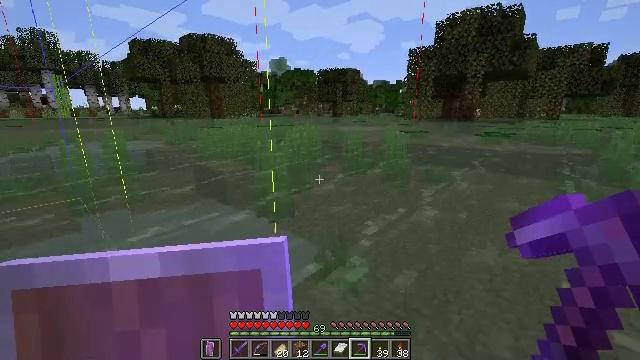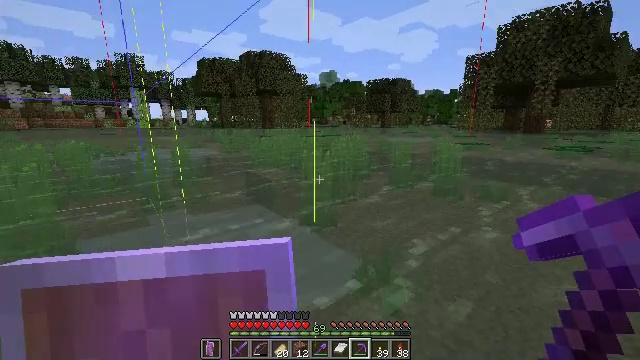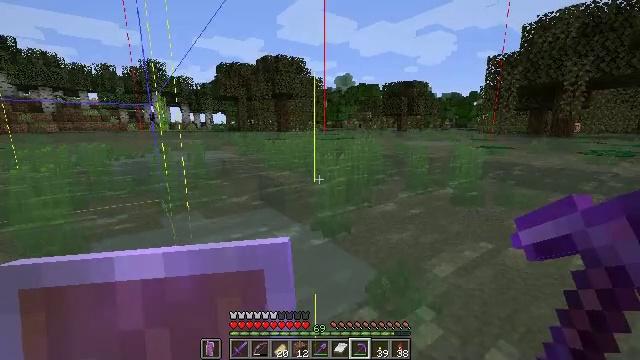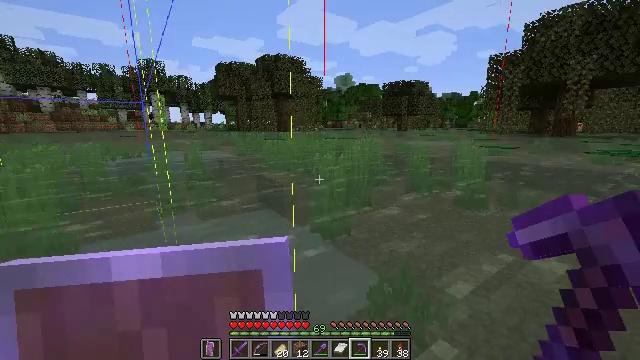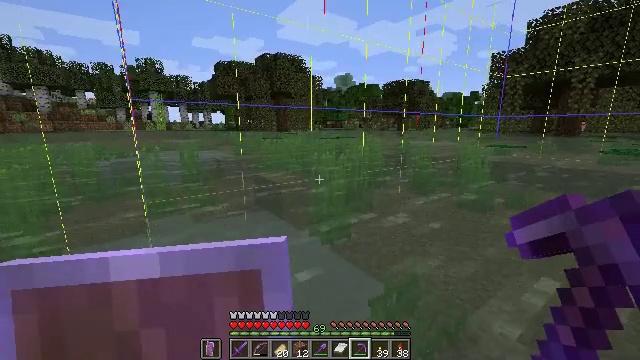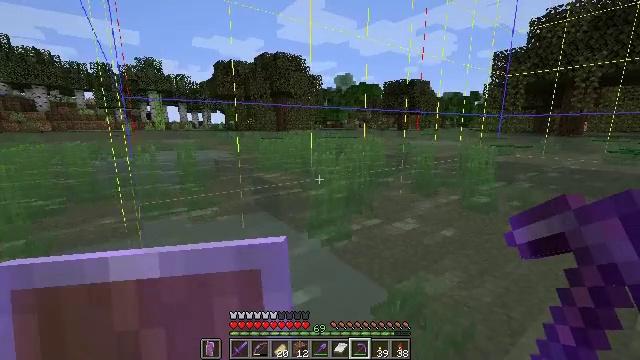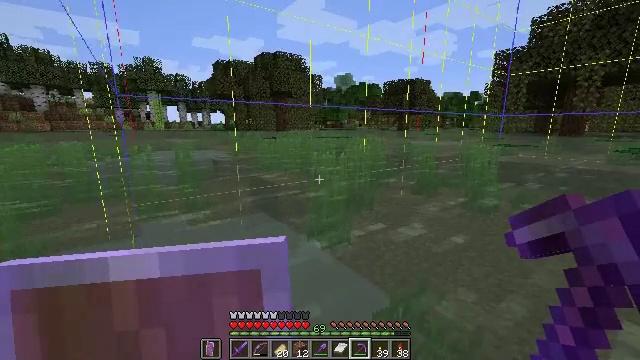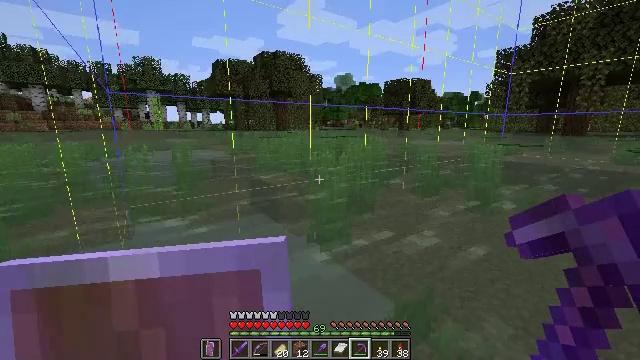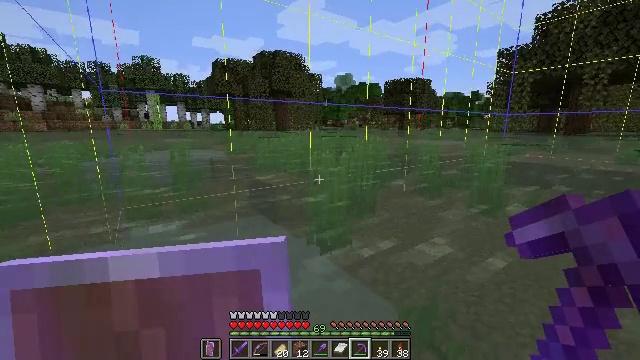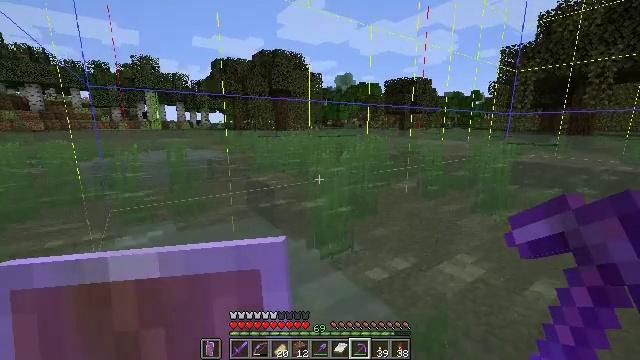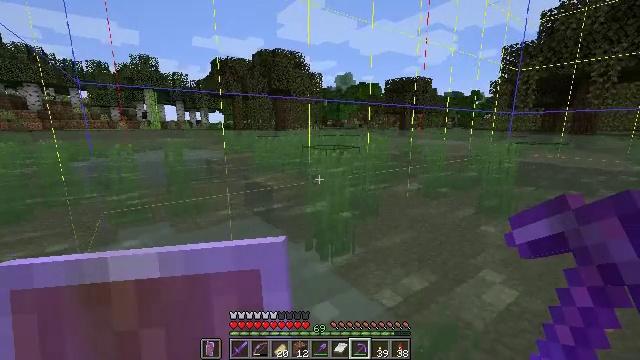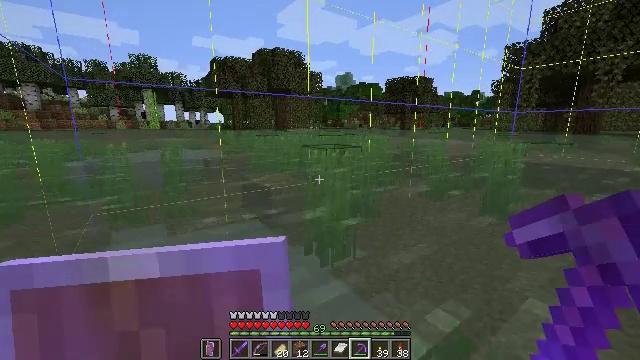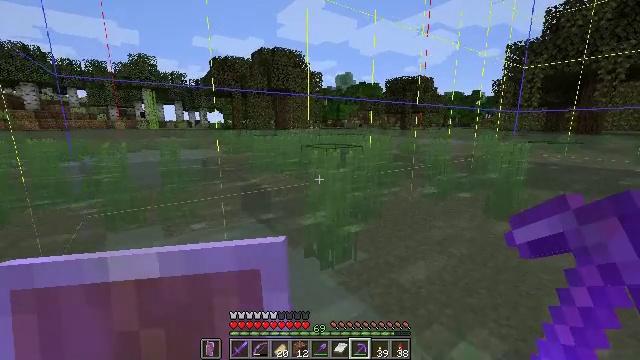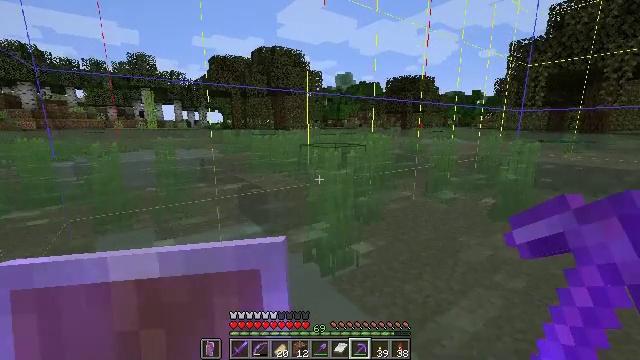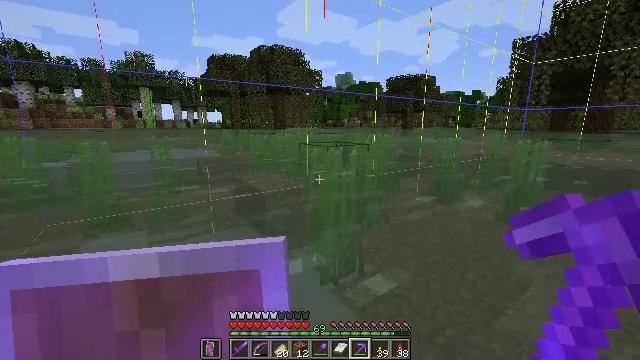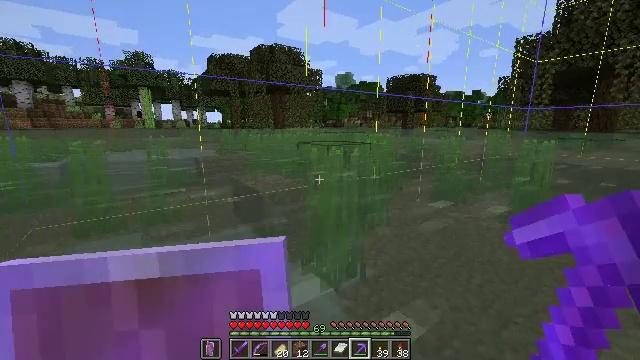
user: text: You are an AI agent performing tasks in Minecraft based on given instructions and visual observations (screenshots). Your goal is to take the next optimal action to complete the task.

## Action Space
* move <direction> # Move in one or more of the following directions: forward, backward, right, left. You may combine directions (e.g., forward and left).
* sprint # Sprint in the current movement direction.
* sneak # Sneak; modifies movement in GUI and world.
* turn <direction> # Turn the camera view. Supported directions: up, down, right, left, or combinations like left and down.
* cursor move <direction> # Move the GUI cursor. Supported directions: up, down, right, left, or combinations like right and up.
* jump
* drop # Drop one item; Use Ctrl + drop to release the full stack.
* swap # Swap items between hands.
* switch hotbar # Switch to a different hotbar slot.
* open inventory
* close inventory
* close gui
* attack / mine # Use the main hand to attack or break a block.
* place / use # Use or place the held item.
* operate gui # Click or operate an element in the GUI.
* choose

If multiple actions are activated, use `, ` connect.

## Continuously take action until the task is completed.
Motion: motion action
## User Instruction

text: craft item air
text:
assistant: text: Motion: move forward, sprint, turn left and up
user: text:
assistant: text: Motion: move forward, sprint, turn left
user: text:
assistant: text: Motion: move forward, sprint
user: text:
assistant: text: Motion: move forward, sprint
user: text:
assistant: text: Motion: move forward, sprint
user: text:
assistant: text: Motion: move forward, sprint
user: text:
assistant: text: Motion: move forward, sprint
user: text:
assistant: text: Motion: move forward, sprint
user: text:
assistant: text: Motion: move forward, sprint
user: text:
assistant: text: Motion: move forward, sprint
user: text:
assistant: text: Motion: move forward, sprint
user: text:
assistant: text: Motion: move forward, sprint
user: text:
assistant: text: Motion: move forward, sprint
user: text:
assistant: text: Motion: move forward, sprint
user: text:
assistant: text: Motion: move forward, sprint
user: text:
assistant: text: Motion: move forward, sprint
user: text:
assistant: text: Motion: move forward, sprint
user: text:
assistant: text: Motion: move forward, sprint
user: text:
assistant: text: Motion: move forward, sprint, turn left
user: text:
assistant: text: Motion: move forward, sprint, turn left
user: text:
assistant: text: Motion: move forward, sprint, turn left
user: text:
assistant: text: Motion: move forward, sprint, jump
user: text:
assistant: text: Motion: move forward, sprint, jump
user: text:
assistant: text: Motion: move forward, sprint, jump
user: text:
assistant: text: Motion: move forward, sprint, jump
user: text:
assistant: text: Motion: move forward, sprint, jump
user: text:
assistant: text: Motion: move forward, sprint, turn left, jump
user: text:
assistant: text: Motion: move forward, sprint, turn left, jump
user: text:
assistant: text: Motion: move forward, sprint, turn left
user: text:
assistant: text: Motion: move forward, sprint, turn left